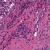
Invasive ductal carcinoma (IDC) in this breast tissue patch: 0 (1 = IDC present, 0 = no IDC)